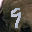
Label: 9